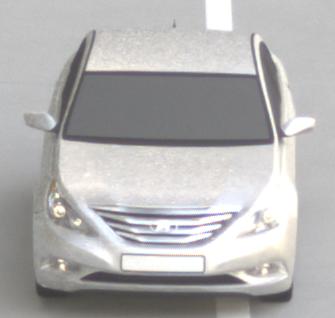
Make: Hyundai
Model: Sonata
Detailed model: Gen. 6 YF
Model produced from: 2009
Model produced until: 2016
Doors: 4
Color: white
Road condition: dry road
Daytime: sunrise or sunset
Contrast: medium contrast